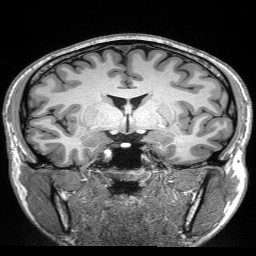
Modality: T1w
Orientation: sagittal